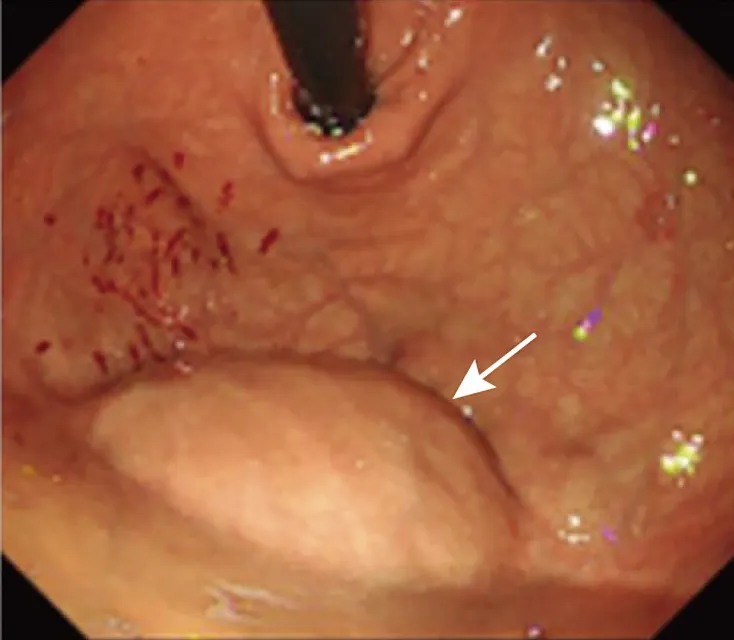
Endoscopy.
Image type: endoscopy (gi_endoscopy)